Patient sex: F
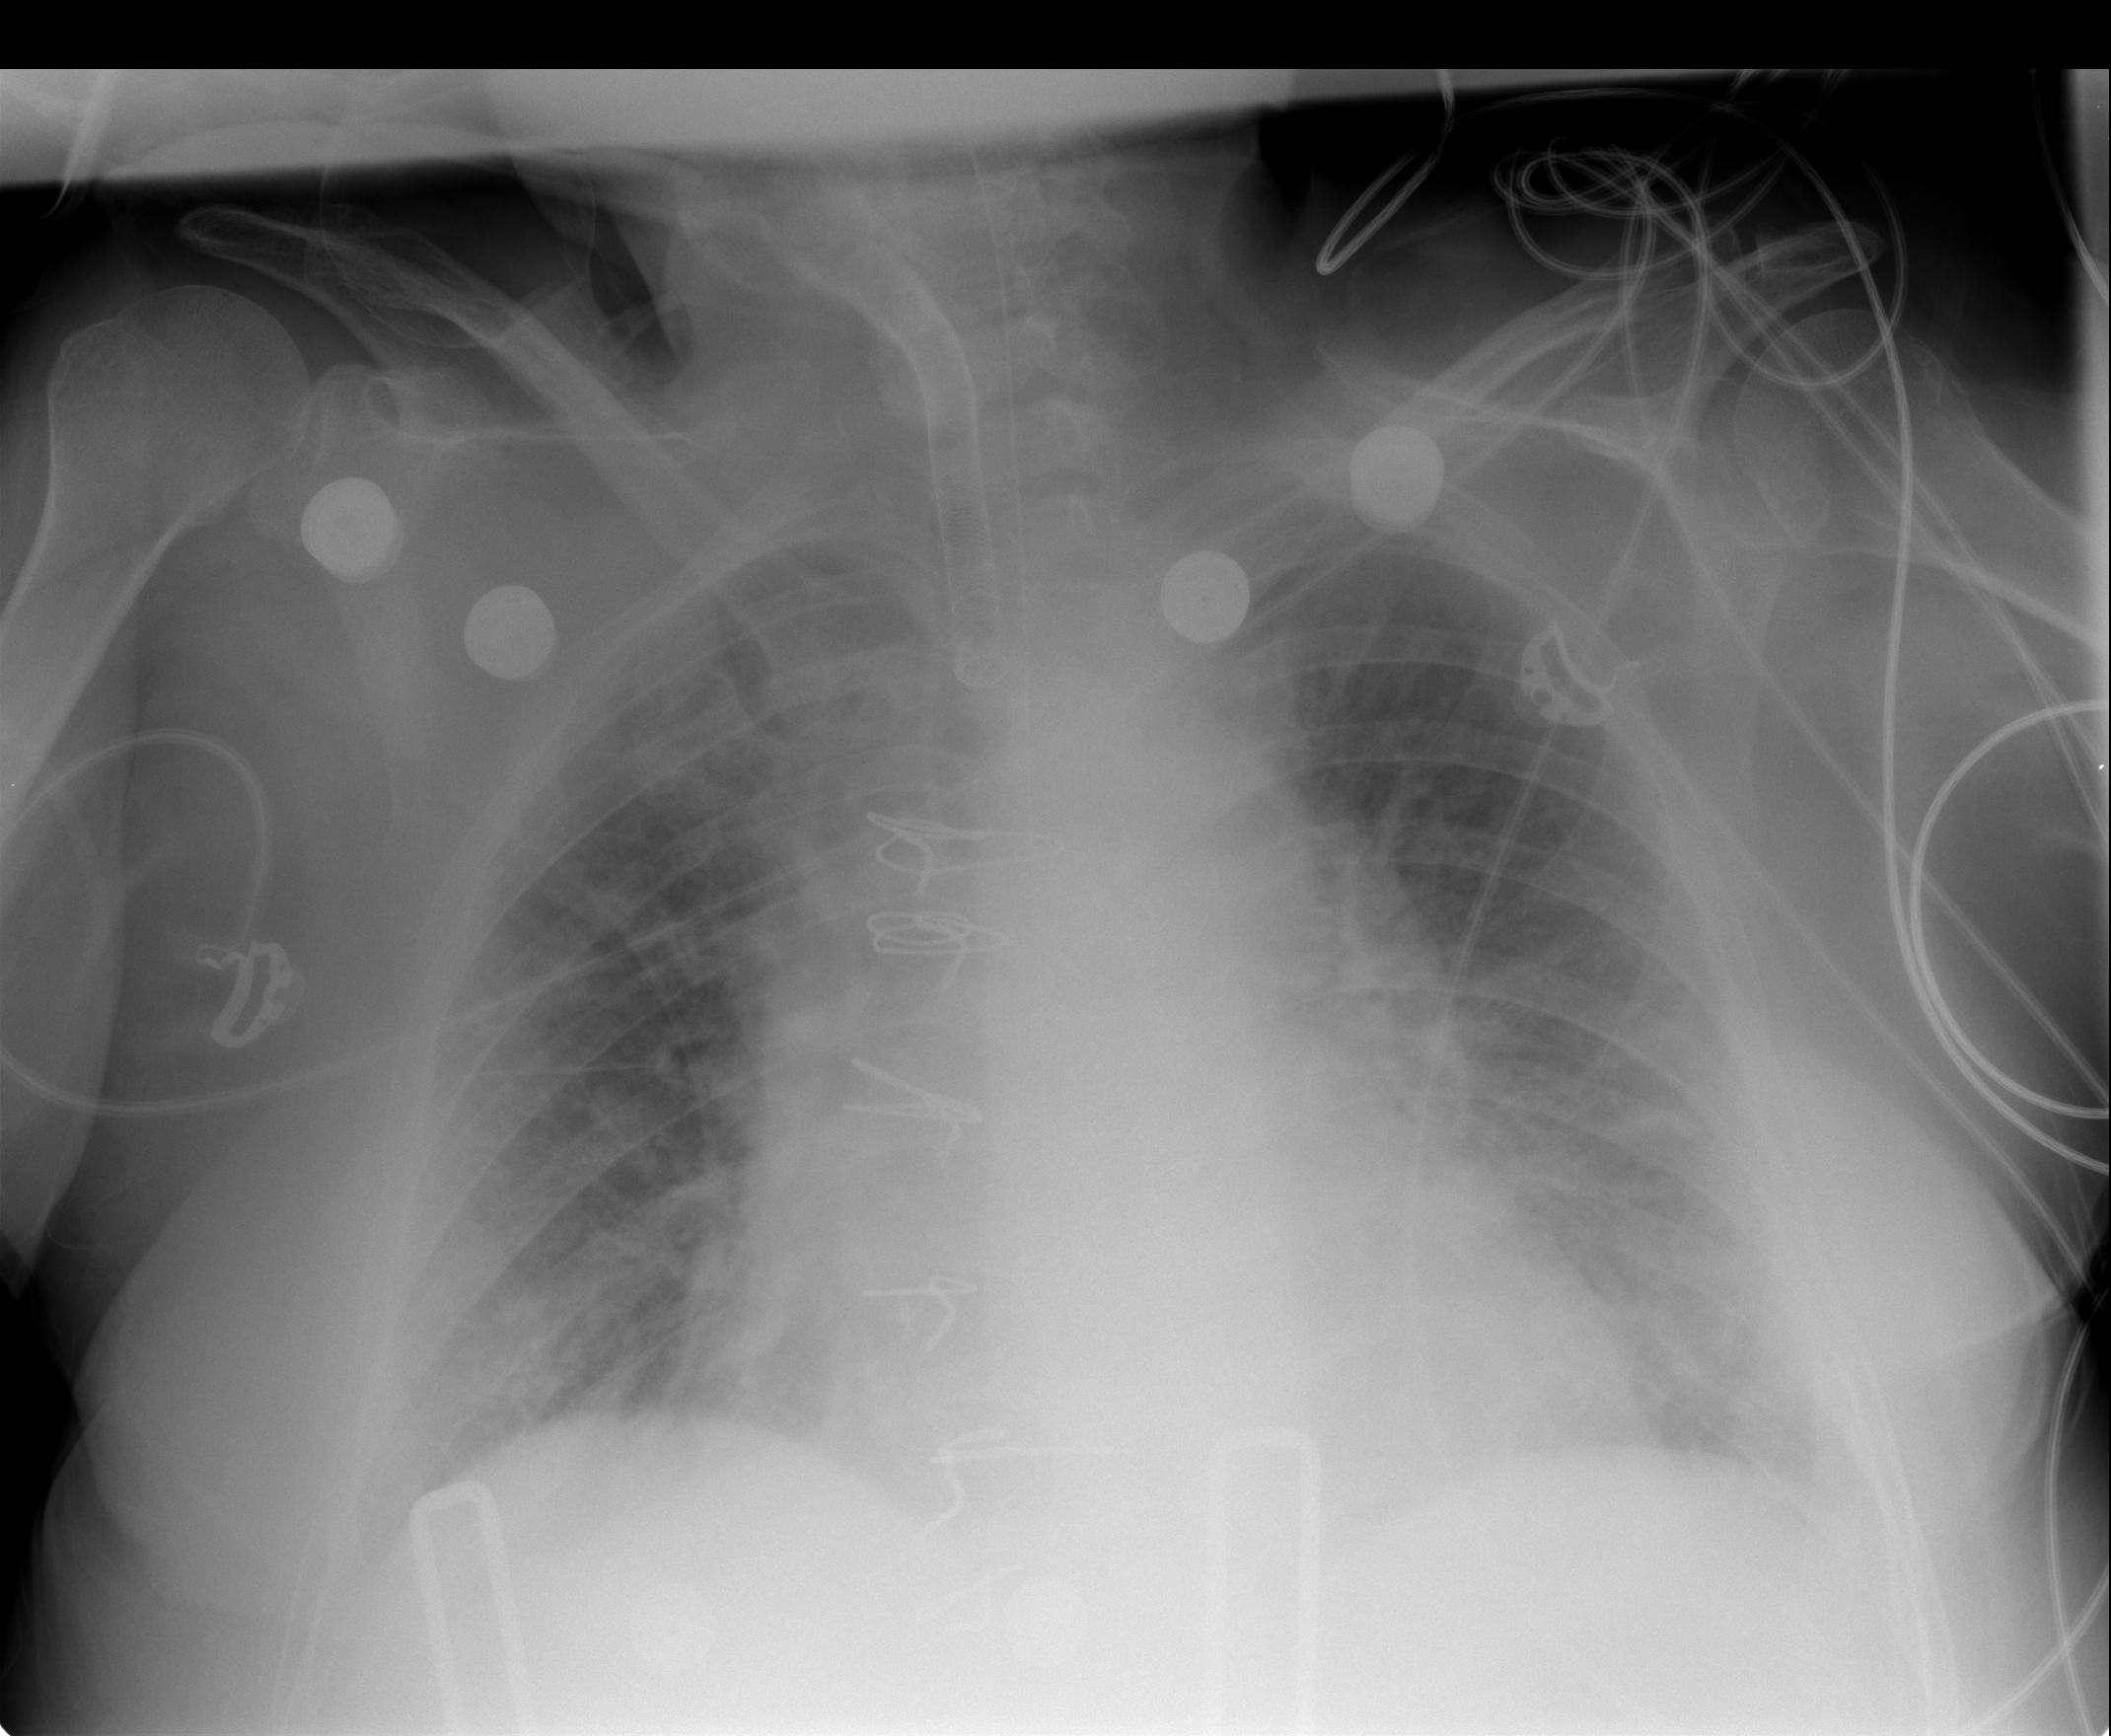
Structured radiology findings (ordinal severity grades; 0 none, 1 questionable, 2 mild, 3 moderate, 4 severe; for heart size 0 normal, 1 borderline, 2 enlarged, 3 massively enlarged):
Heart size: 2
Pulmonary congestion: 3
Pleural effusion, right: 2
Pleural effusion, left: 2
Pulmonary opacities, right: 1
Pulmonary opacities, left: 1
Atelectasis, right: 2
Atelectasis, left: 2